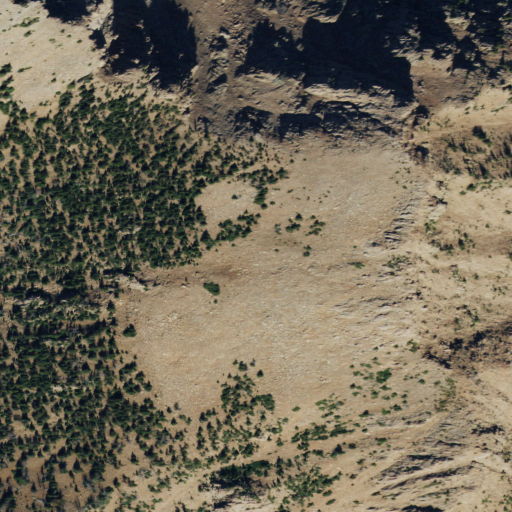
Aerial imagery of mountains in Montana named Henrys Lake Mountains containing shrub, evergreen forest, and grassland